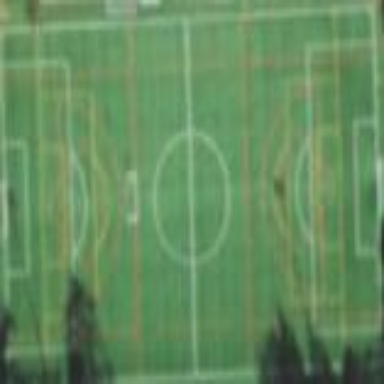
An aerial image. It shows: Soccer pitch for leisure land activities.